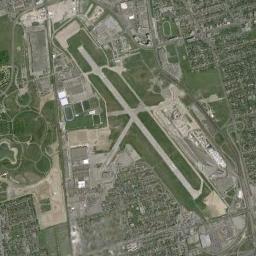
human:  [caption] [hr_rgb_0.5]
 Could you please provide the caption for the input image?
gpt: An airport with some staggered runways on the lawn and dense residential areas around the airport .

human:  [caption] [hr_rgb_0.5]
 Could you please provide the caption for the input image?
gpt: The airport was built in the middle of lush vegetation .

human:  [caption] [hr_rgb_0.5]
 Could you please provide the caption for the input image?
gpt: A complex airport in a cluster of urban residents .

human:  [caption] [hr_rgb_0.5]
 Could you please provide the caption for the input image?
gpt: An airport is in the middle of grass surrounded by many buildings .

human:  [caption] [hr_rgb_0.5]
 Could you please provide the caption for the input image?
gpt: The runway of the airport is surrounded by grass .